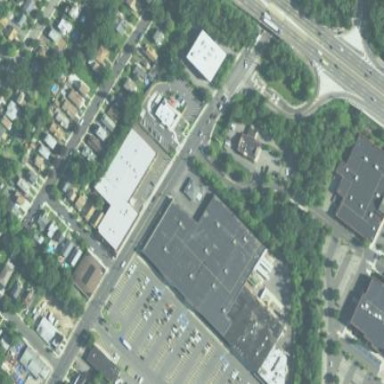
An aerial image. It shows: Retail area.